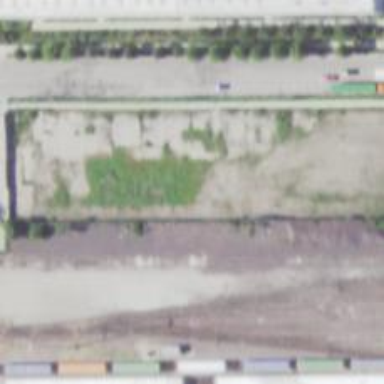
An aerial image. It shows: Abandoned railway siding.